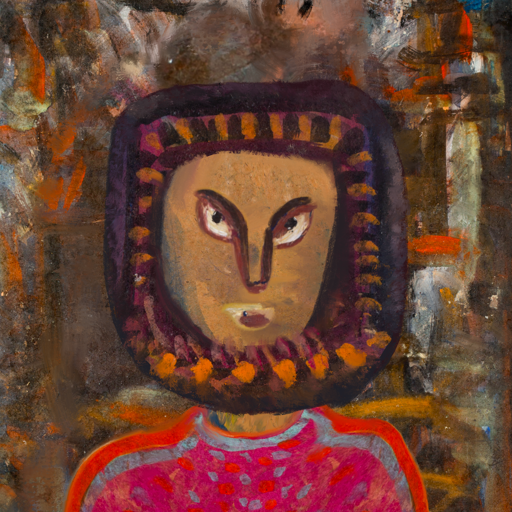
Background: GypsyQueen, Head And Neck Front: In_The_Sun, Face Front: After_Raid, Bust: Sisters, Hair Front: Doll, Head Accessory: Blank, Second Necklace: Blank, Necklace: Blank, Baby: Blank